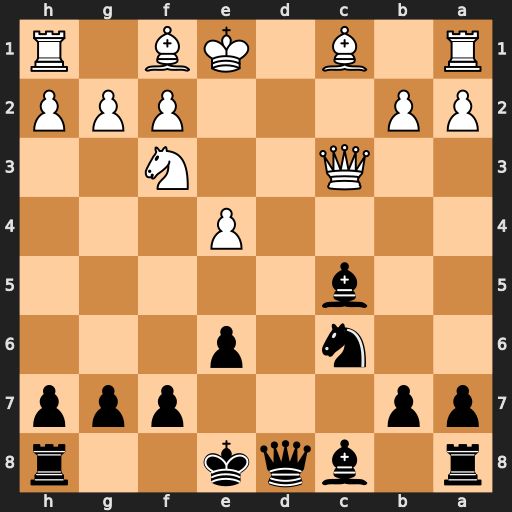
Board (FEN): r1bqk2r/pp3ppp/2n1p3/2b5/4P3/2Q2N2/PP3PPP/R1B1KB1R
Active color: b
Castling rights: KQkq
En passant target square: -
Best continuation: Bb4 Bd2 Bxc3